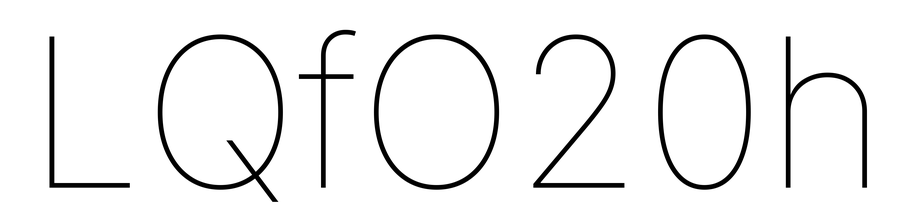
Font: Inter_Thin